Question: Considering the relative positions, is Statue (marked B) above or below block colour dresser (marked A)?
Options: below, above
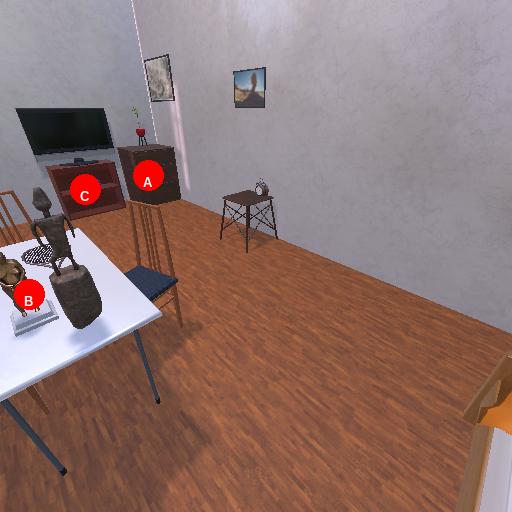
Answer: below